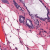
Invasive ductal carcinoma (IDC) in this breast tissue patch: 0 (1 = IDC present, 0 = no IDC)